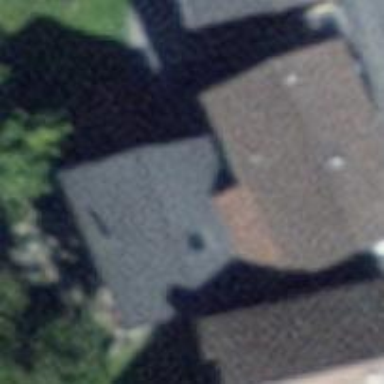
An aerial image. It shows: Simple and straightforward house.